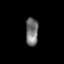
Tissue: prostate
Cell type: T cells
Senescence score: 0.313
Nuclear area (px): 341
Mean DAPI intensity: 117.07